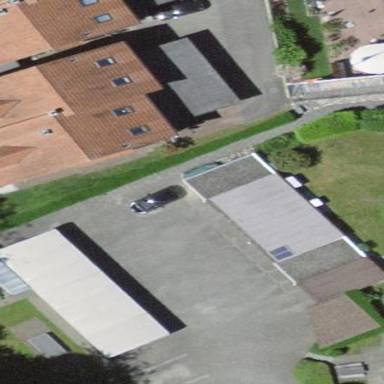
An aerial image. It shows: Terrace building with roof made of roof tiles.